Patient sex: M
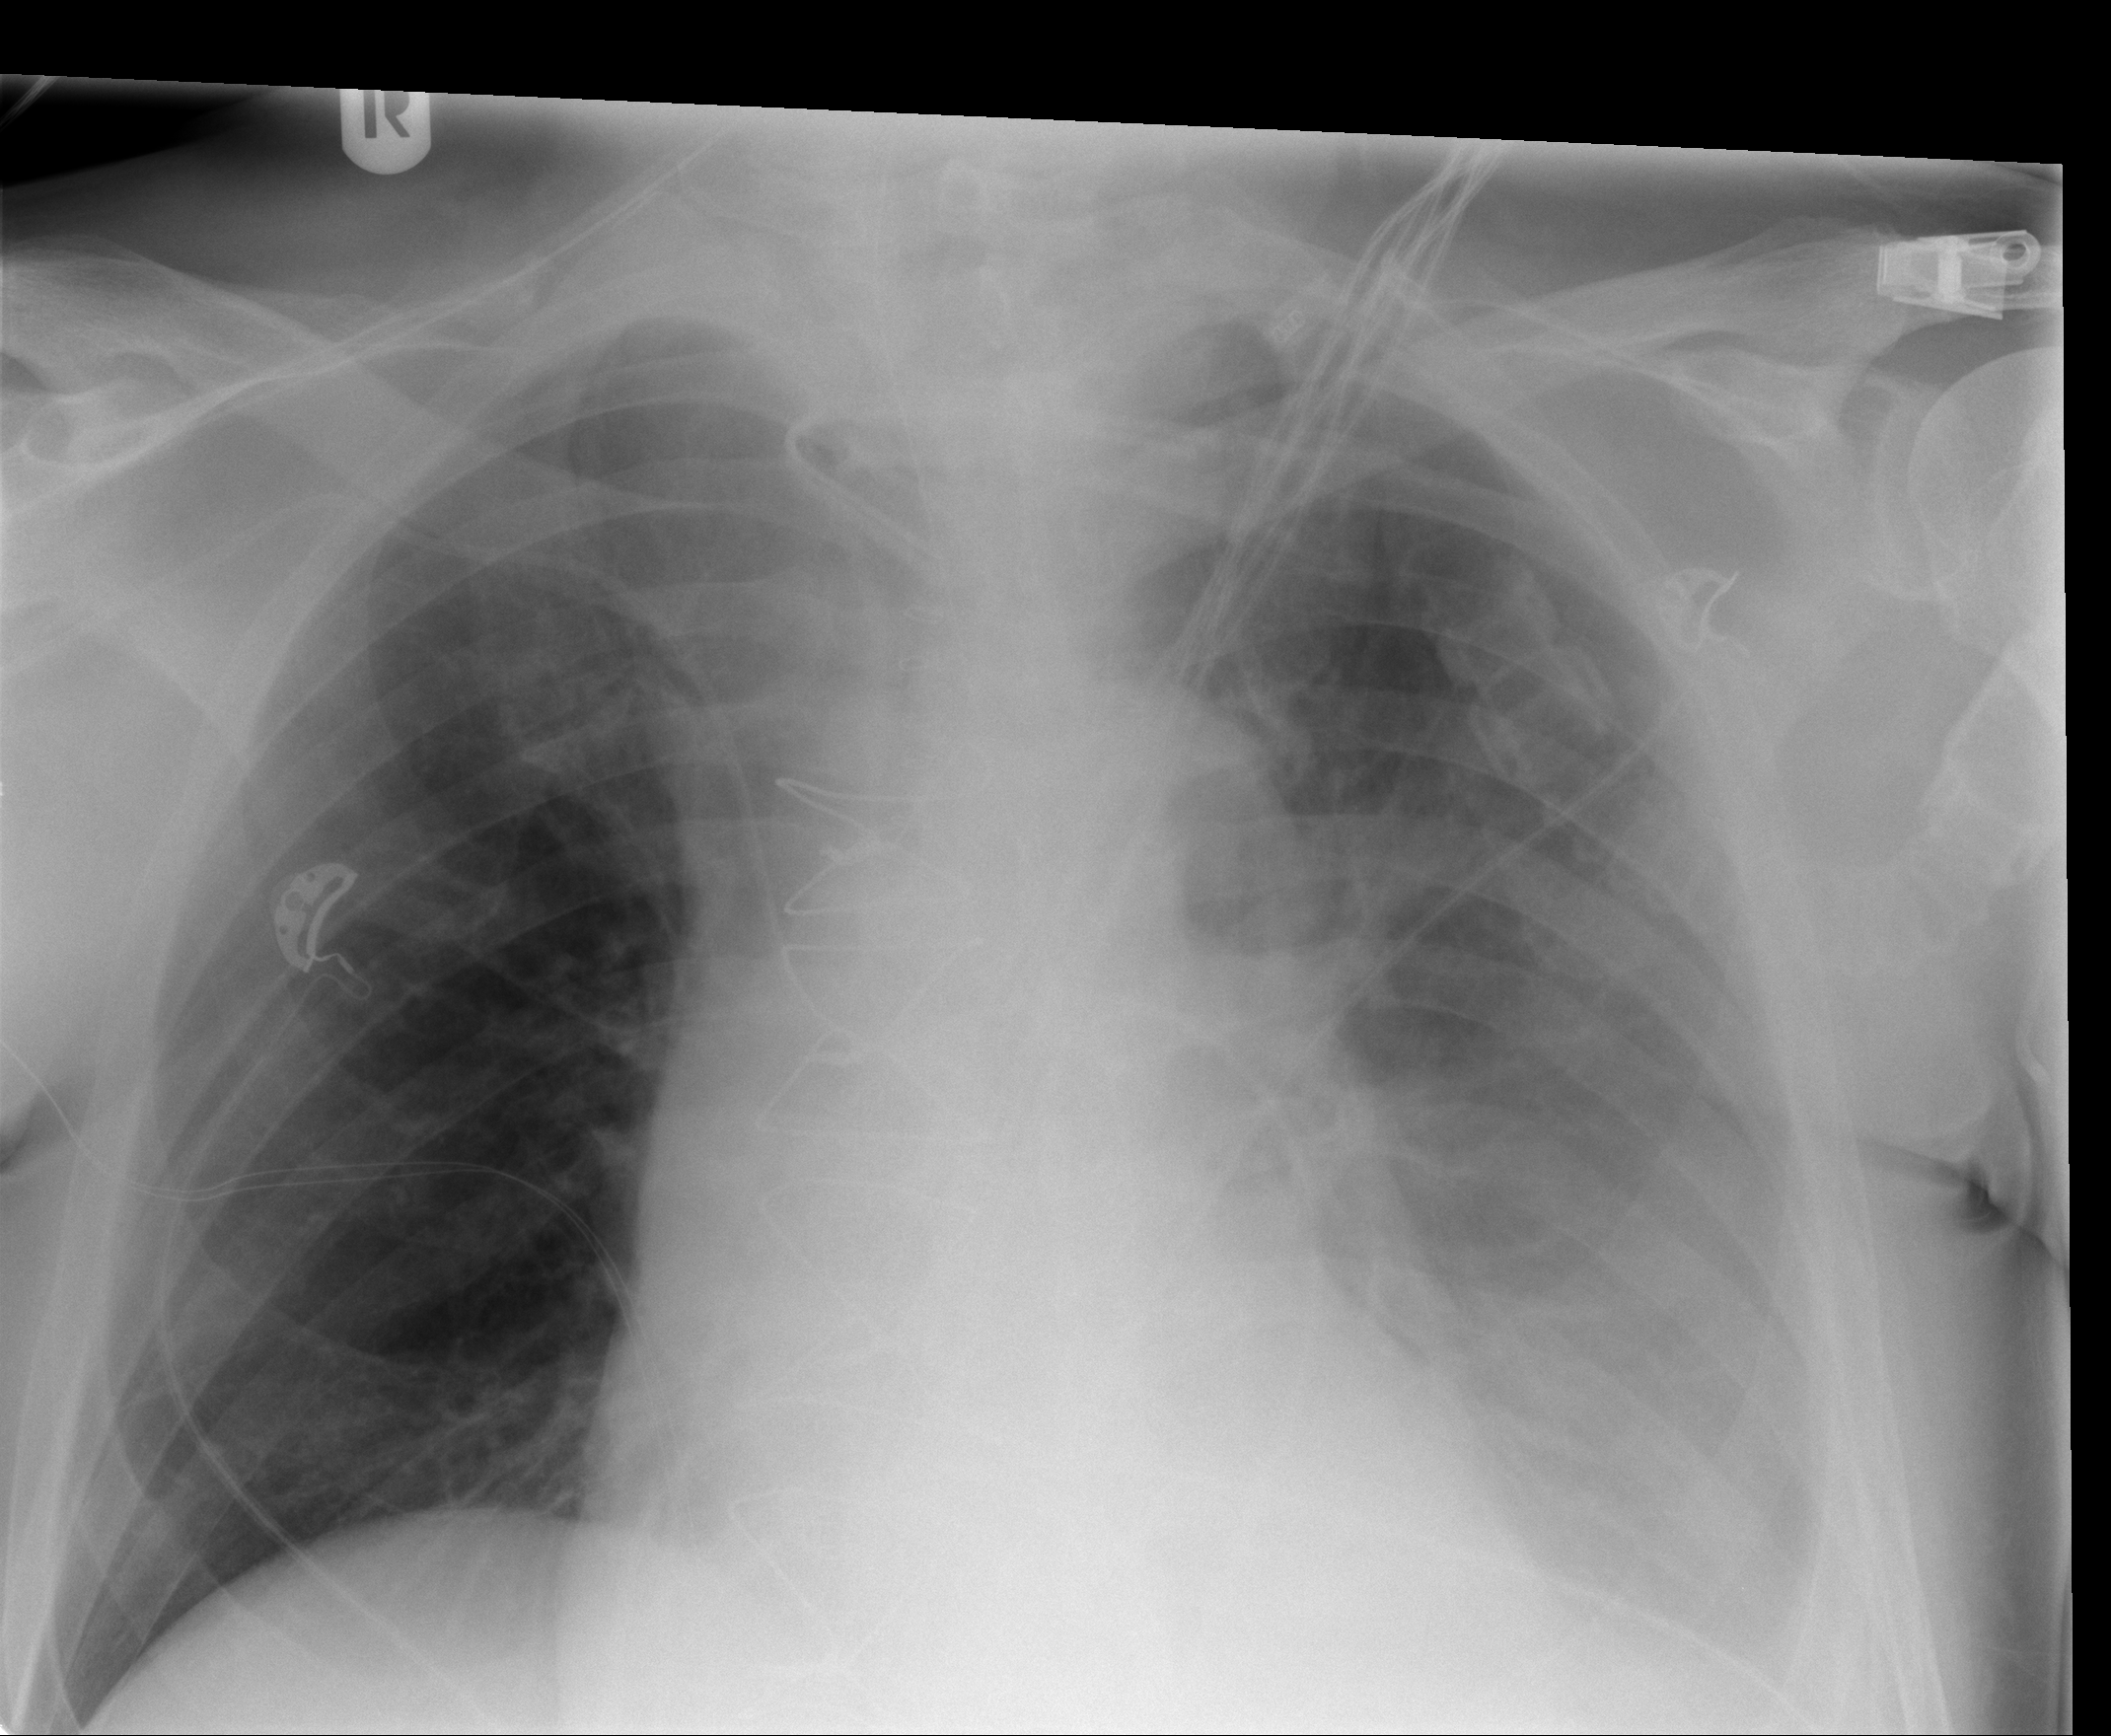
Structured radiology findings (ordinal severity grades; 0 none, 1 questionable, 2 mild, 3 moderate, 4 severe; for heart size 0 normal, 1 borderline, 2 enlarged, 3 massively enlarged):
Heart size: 1
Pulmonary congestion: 0
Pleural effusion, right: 0
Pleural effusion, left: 3
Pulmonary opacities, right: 0
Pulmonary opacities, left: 1
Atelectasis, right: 2
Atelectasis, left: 3